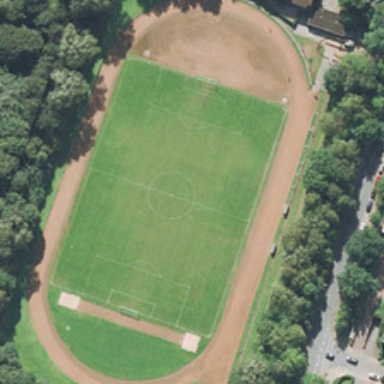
The playground consists of a red track and a green football field .